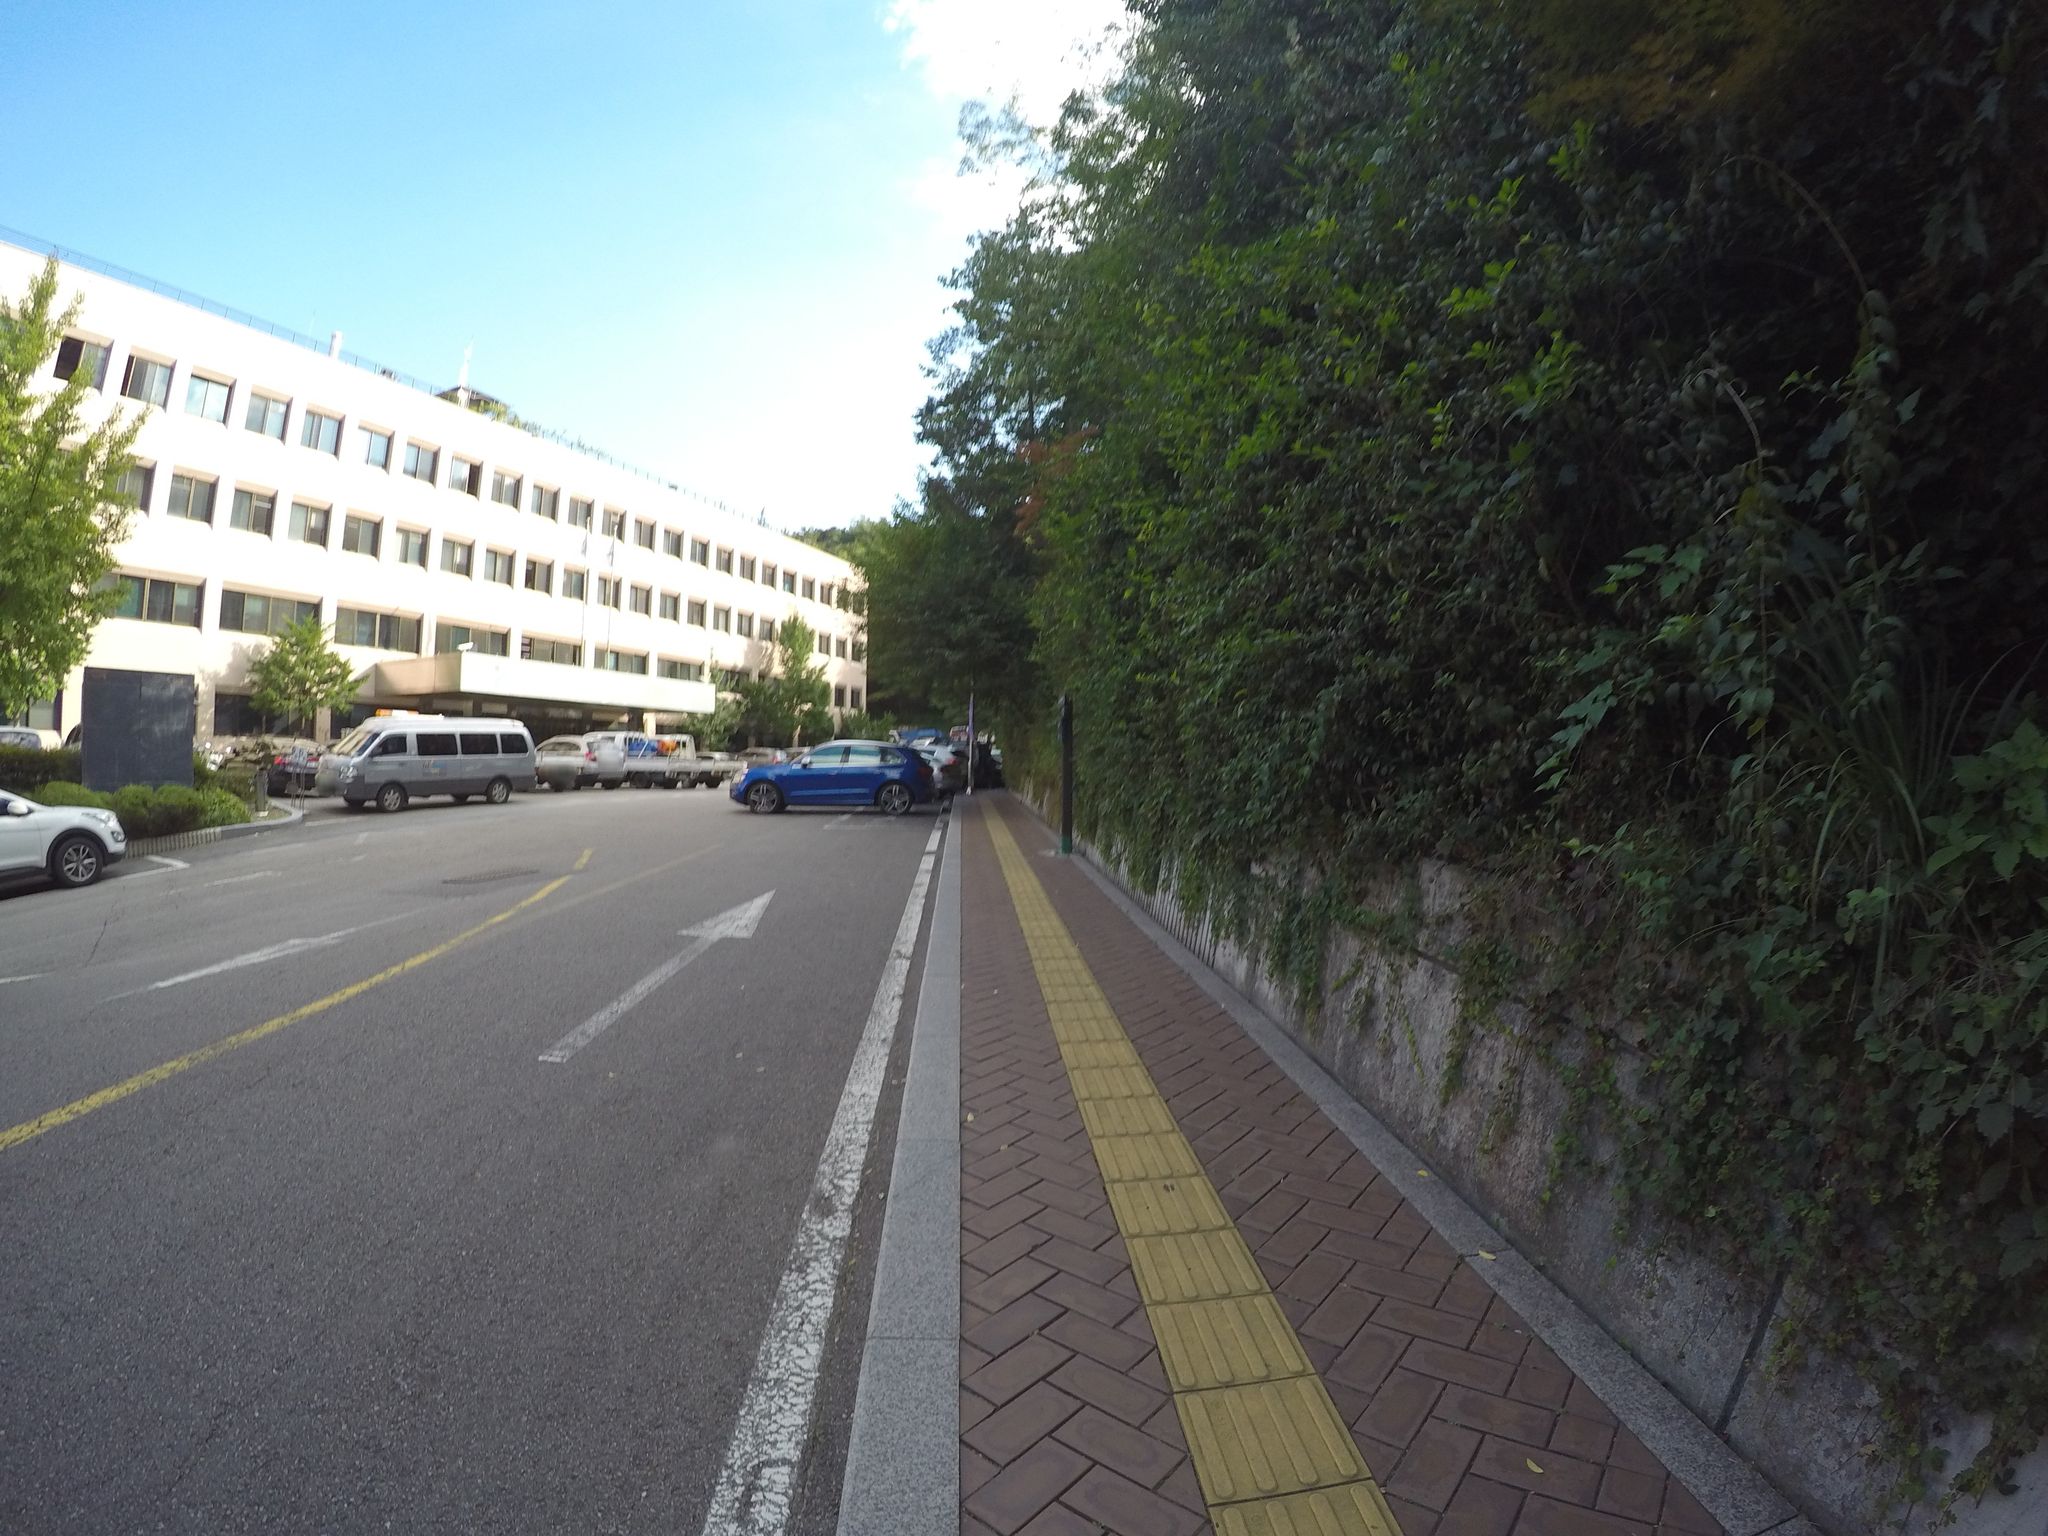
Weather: clear
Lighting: day
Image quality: good
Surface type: cycling surface
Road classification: unclassified, service, path
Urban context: urban centre
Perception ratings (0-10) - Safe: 6.05, Lively: 8.07, Beautiful: 8.9, Boring: 2.94, Depressing: 6.43, Wealthy: 6.96